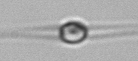
Label: Chaetoceros_danicus